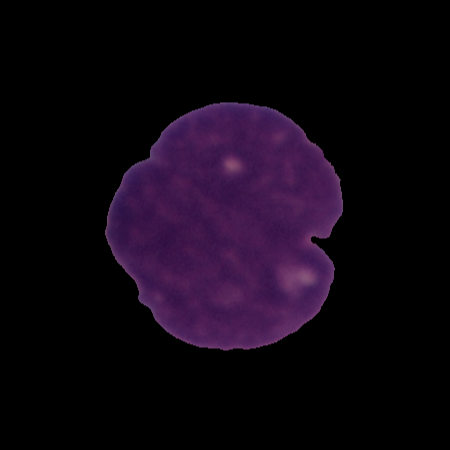
Label: cancer